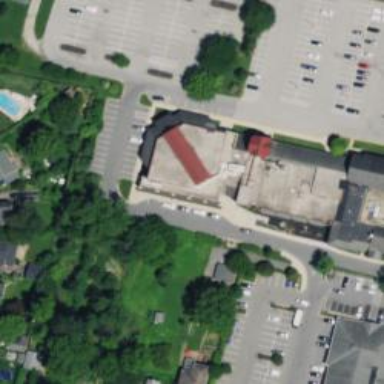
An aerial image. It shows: Building that serves as place of worship.